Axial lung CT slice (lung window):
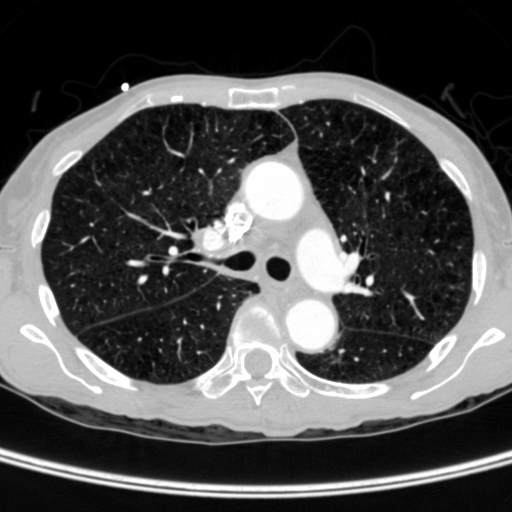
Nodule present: no